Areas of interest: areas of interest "Dalian Citizens' Fitness Center"
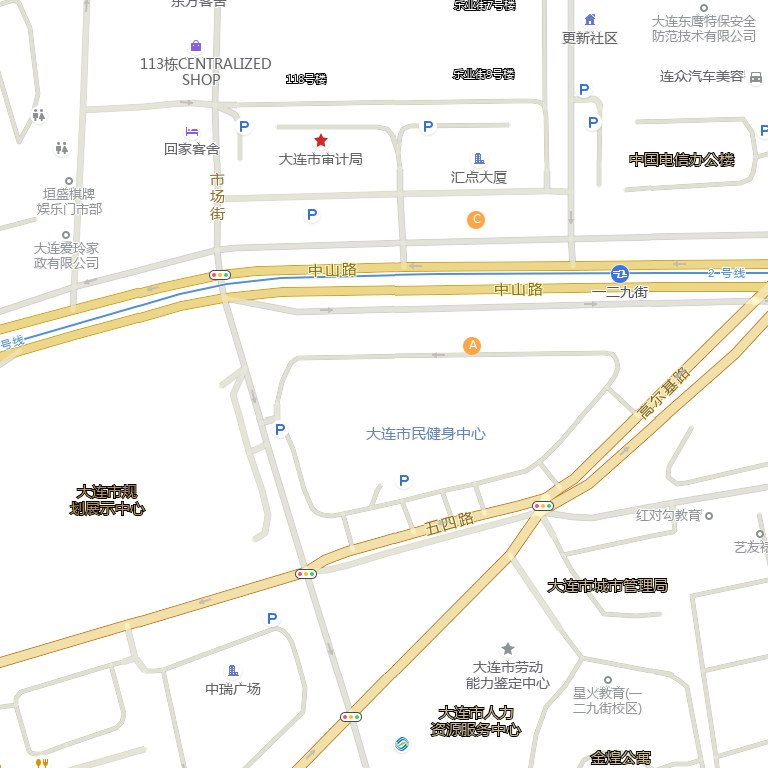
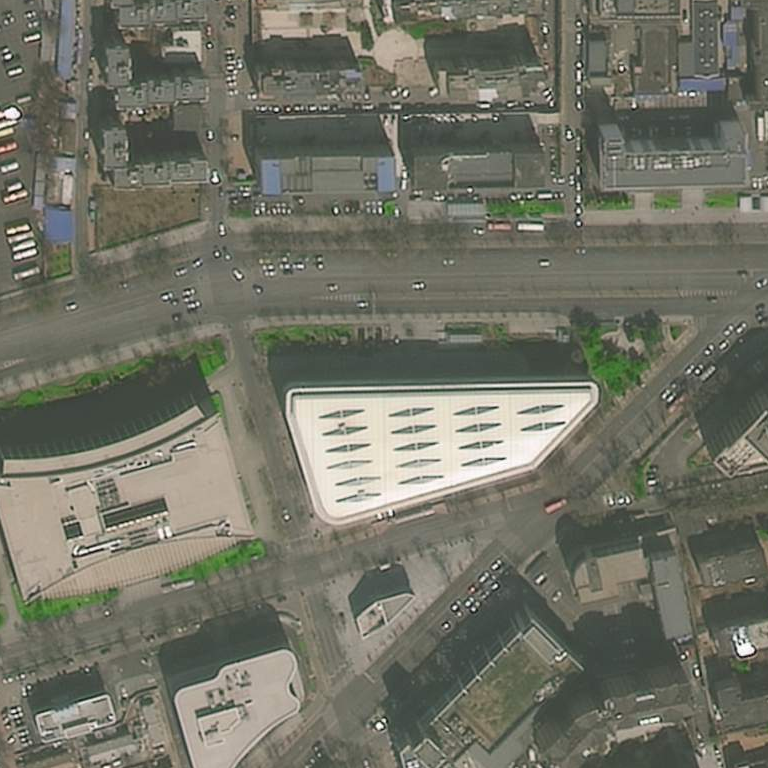